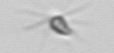
Label: Calciopappus